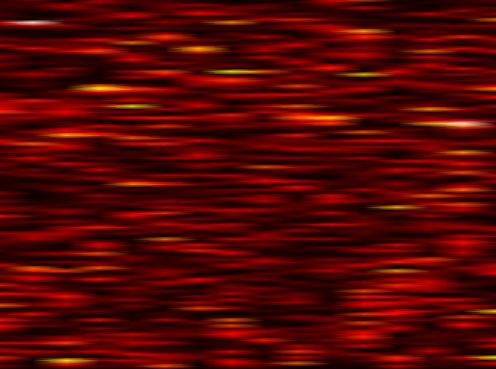
Label: FOFDM